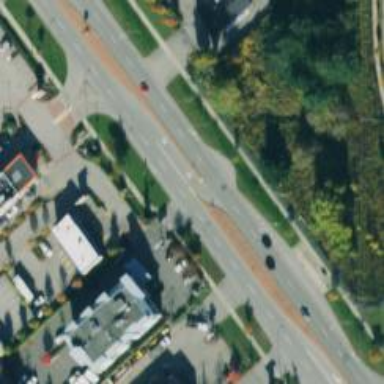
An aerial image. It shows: Asphalt road with primary link designation.